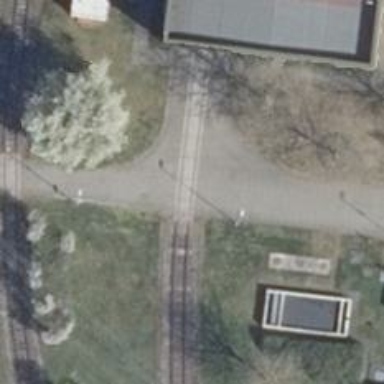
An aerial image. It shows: Level crossing along the railway.